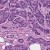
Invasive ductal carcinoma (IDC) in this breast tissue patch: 1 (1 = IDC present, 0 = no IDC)